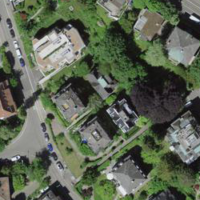
EUNIS habitat code: 55
Species observed at this site:
Asplenium ruta-muraria
Campanula rapunculoides
Linaria purpurea
Parus major